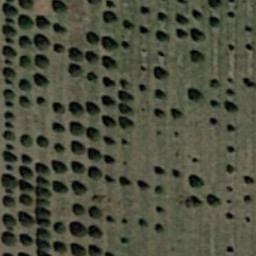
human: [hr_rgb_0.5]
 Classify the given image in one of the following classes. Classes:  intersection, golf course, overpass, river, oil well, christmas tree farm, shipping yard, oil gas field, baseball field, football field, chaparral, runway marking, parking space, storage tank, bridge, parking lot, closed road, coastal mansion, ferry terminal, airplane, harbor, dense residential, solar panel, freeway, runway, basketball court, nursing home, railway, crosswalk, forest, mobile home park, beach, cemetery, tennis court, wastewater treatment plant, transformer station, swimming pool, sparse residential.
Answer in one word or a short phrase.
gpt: christmas tree farm